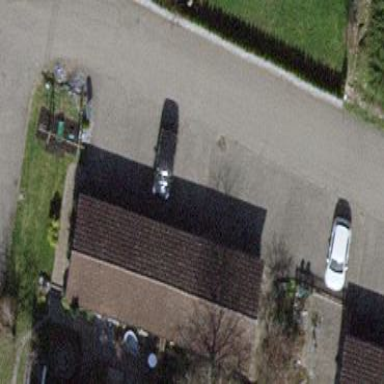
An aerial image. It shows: Group of garages.